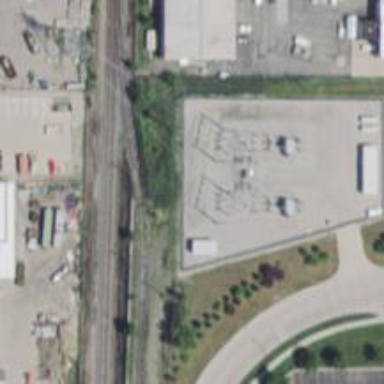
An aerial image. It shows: Switch for power supply.